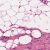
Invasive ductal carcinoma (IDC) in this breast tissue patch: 0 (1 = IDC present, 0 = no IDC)